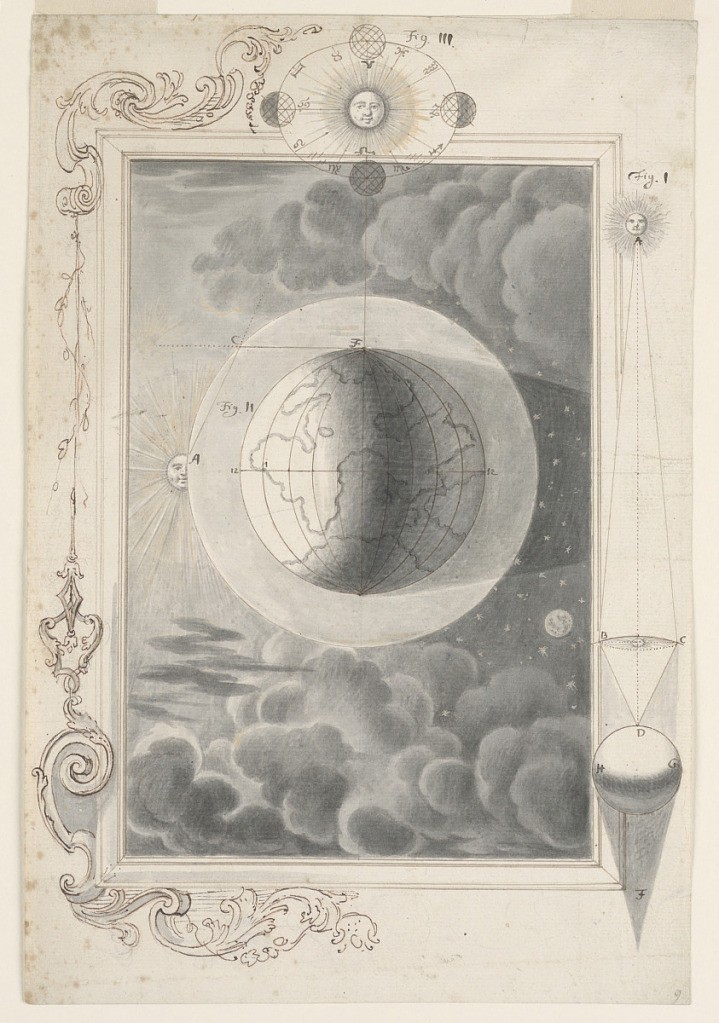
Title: Physica Sacra
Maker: Johann Melchior Füssli, Swiss, 1677–1736
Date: before 1731
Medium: Brush and gray and yellow wash, pen and brown ink on cream laid paper
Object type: Drawing
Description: Vertical rectangle. The outer ornamention of the moulded frame is shown in the left half.